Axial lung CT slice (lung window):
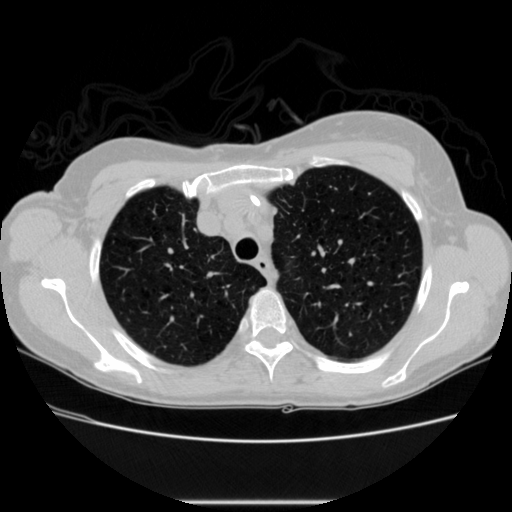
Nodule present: no